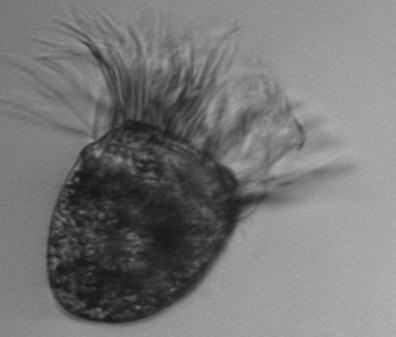
Label: Pelagostrobilidium